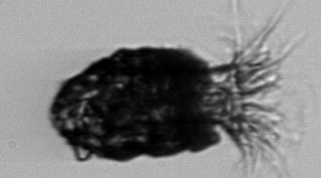
Label: Stenosemella_pacifica